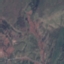
Land use / land cover: HerbaceousVegetation